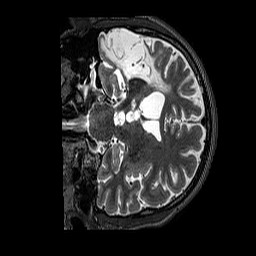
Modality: T2w
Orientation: coronal
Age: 43
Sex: male
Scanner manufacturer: siemens
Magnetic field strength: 3 T
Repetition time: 3.2 s
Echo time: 0.567 s